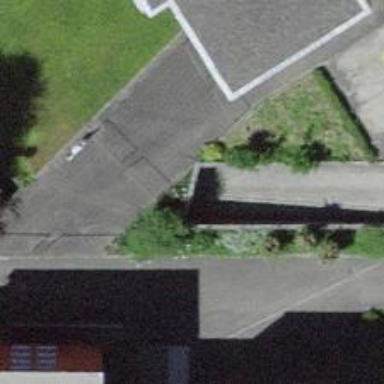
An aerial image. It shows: Parking entrance.